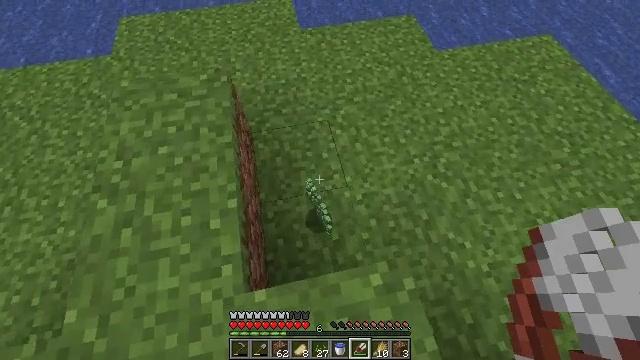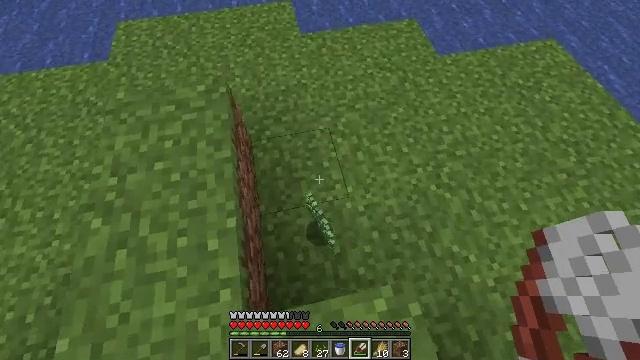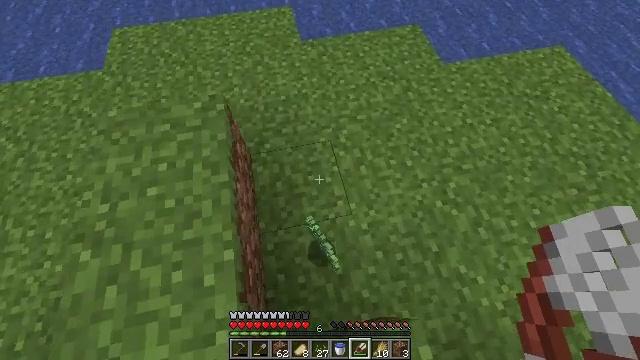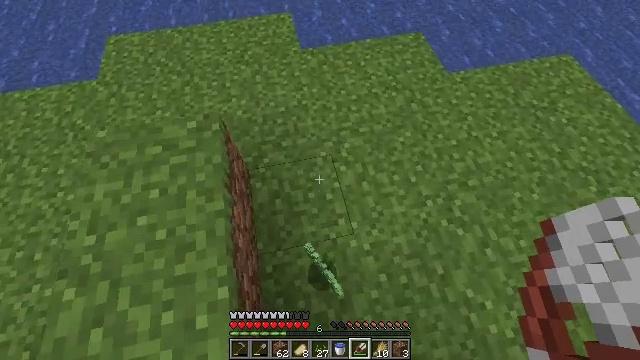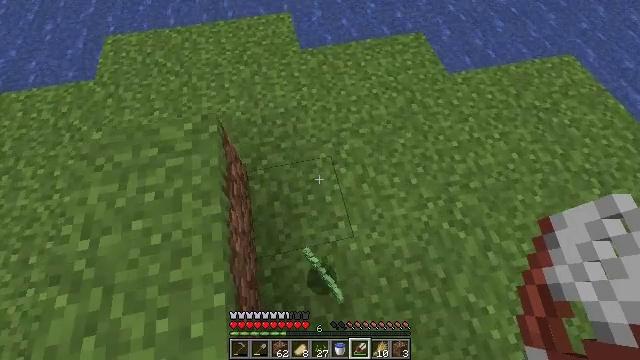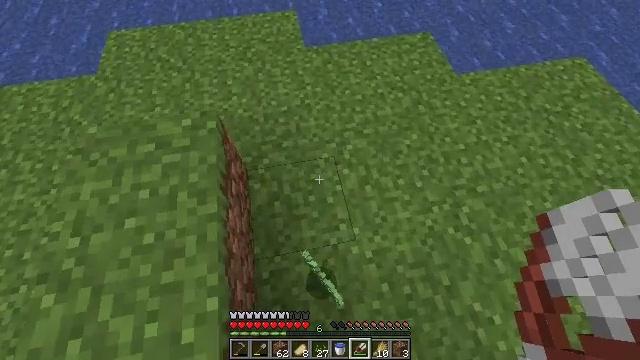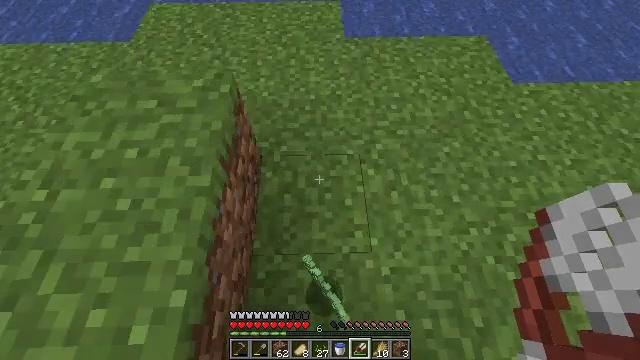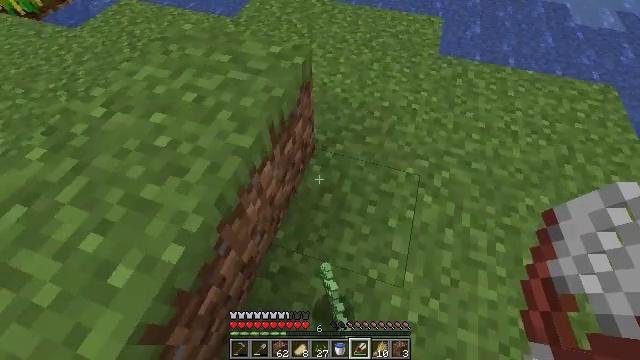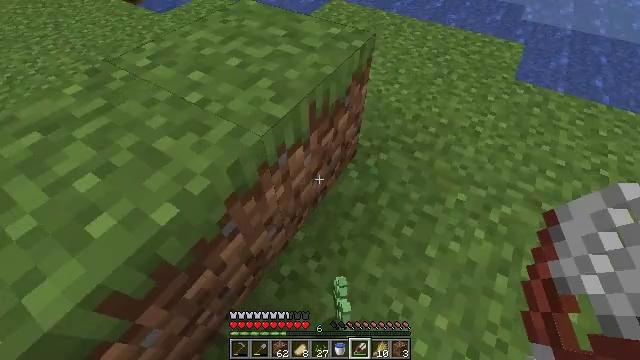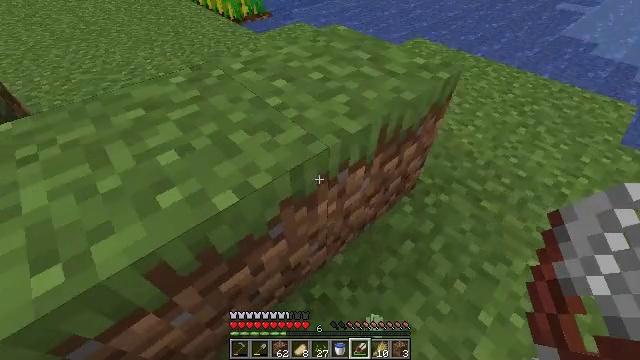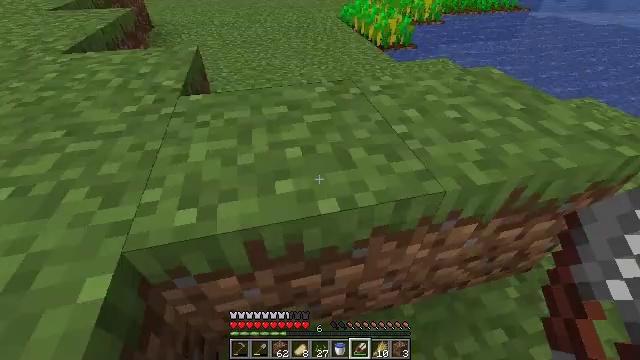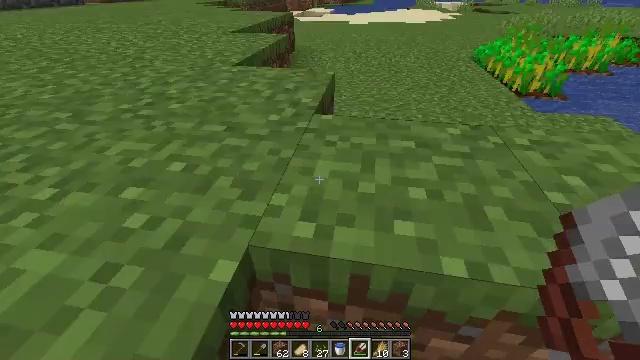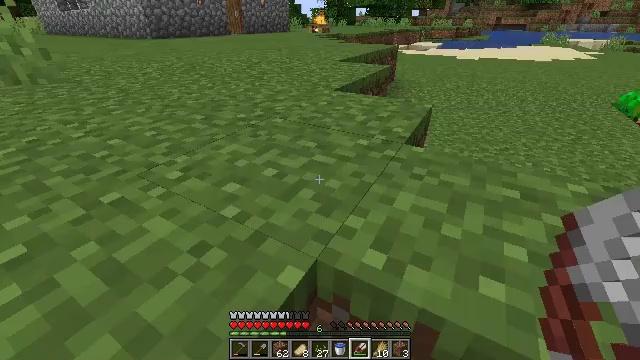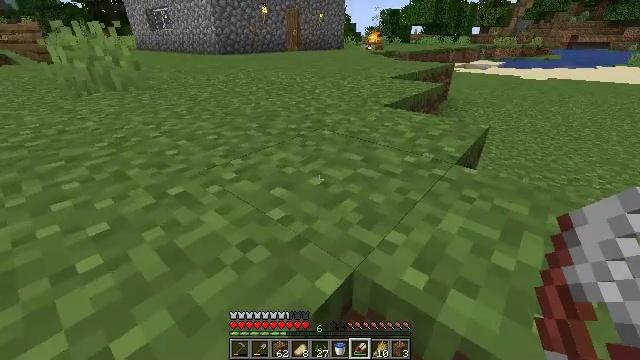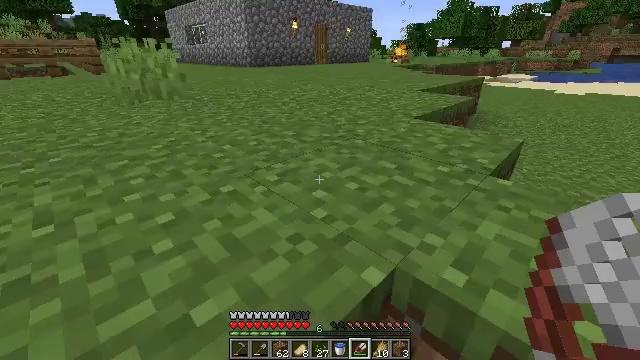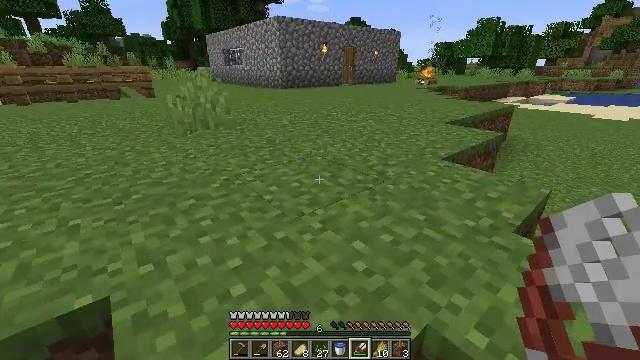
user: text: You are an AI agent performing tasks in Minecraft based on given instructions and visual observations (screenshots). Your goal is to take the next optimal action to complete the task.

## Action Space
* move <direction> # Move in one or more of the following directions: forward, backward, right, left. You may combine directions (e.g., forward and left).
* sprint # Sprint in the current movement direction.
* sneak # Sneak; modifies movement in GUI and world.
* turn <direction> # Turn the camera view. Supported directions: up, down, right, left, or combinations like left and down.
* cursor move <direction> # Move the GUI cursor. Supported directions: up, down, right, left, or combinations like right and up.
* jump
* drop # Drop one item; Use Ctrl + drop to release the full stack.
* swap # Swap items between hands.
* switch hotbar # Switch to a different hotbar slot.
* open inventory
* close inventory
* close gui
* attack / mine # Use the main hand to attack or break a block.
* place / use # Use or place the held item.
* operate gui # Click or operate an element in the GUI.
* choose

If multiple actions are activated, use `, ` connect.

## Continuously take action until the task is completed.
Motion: motion action
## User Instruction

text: Gather grass by holding the left mouse button.
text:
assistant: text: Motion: move forward
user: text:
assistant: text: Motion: move forward
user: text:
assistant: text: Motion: no_op
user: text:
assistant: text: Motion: no_op
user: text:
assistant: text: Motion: turn left
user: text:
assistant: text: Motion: turn left and up
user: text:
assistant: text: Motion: turn left and up
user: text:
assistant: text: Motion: turn left and up
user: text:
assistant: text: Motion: move left, turn left and up
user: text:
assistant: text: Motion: move left, turn left and up
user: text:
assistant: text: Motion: move left, turn left and up
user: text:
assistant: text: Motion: move left, turn left and up
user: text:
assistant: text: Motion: move left, turn left and up
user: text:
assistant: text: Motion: move left, turn left and up
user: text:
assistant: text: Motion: move left, turn left and up, jump
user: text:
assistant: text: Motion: move forward and move left, turn left and up, jump
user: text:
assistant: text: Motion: move forward and move left, turn left, jump
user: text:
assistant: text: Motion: move forward and move left
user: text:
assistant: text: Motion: move forward and move left
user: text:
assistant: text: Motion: move forward and move left
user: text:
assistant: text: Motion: move forward and move left
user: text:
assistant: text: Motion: move forward and move left
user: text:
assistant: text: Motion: move forward and move left, turn left
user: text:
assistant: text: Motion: move forward and move left
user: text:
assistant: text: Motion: move forward and move left
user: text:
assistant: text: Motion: move forward
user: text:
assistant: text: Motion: move forward
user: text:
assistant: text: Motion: move forward
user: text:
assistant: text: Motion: no_op
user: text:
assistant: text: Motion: turn left and up